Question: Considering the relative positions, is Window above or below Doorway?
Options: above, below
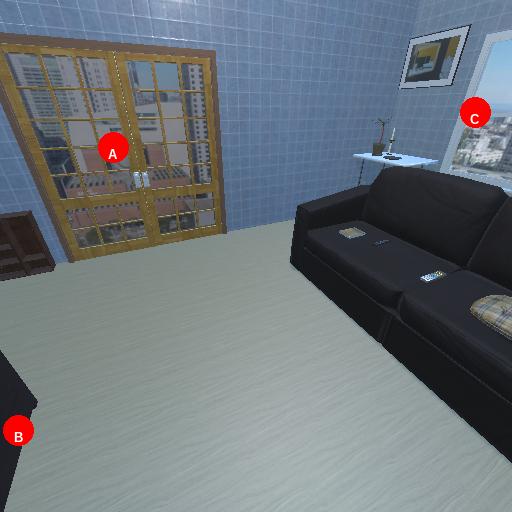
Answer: above